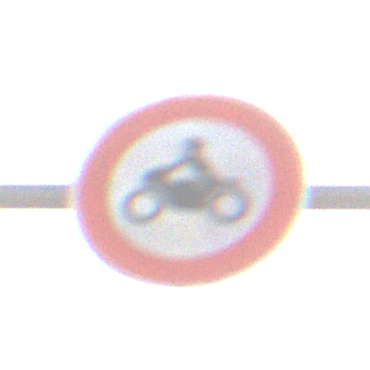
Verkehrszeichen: VerbotKraftraeder
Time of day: Midday
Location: Outdoor (Nature)
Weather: PartlyCloudy
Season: NotSpecified
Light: Natural